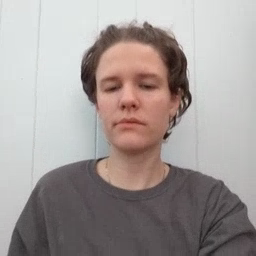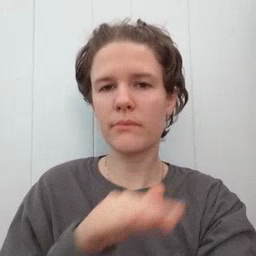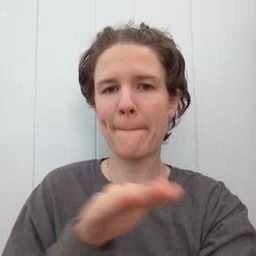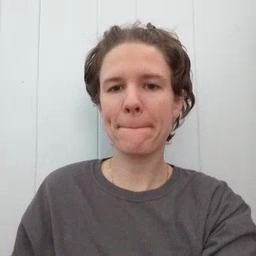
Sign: clean